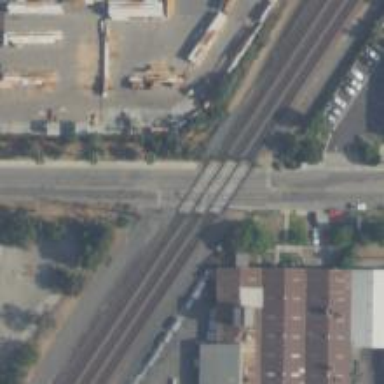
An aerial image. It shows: Level crossing at the railway with full barrier.